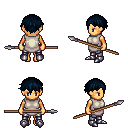
a pixel art fantasy rpg character, female body template, human, tanned skin, white tunic, metal pants, raven short bangs hairstyle, metal boots, spear, four views (front, back, left, right), 2x2 character sprite sheet, small pixel art, hard edges, no anti-aliasing